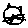
Label: cat